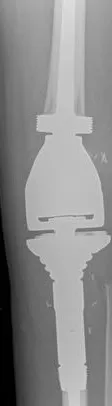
Post-resection AP plain radiograph demonstrates a Stanmore prosthesis with integral distal femur and modular proximal tibial component.
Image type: radiology (x_ray)